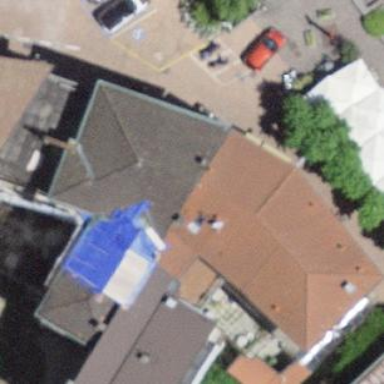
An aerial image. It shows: Hipped roof apartment building.